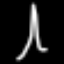
Label: The Eiffel Tower